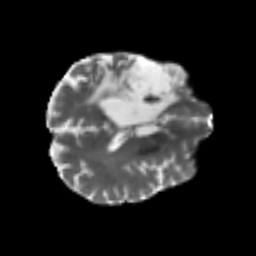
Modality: T2w
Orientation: axial
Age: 55
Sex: male
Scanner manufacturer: siemens
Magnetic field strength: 3 T
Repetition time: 4.987 s
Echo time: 0.0792 s